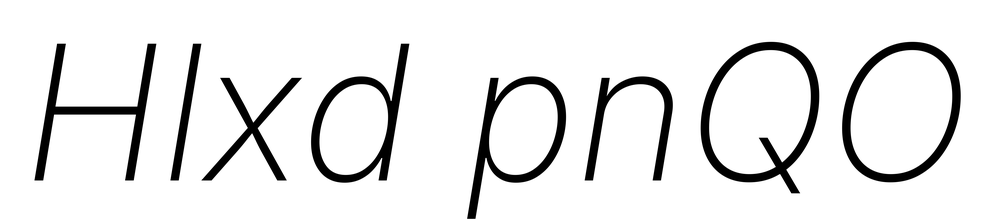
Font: Inter-Italic_ExtraLight_Italic